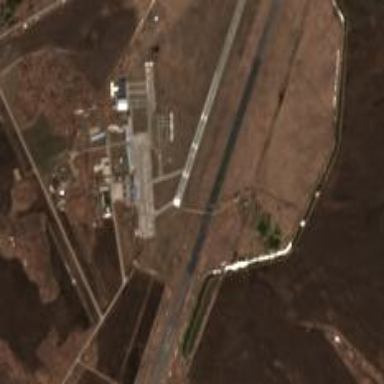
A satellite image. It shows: Asphalt runway at the airport.